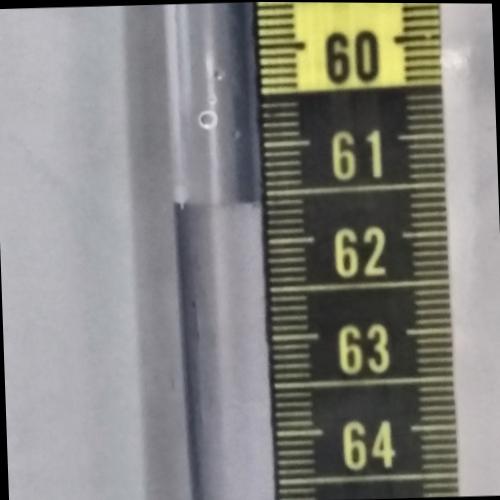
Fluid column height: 61.6 cm